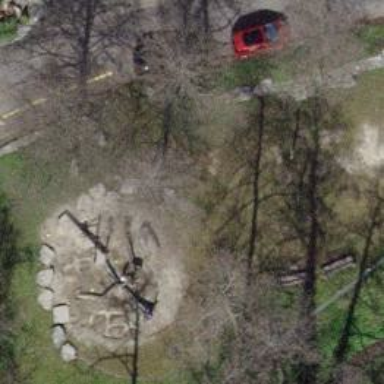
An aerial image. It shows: Playground area for leisure activities on the land.